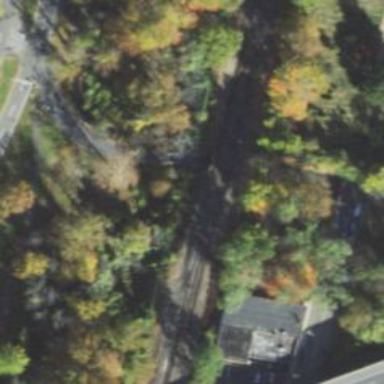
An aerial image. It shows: Electrified railway with rail tracks.